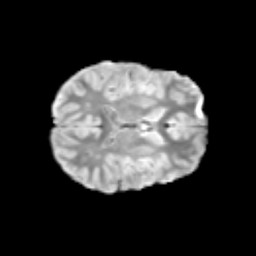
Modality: T2w
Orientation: axial
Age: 10
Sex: female
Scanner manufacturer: siemens
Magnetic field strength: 3 T
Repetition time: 3.8 s
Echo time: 0.07 s